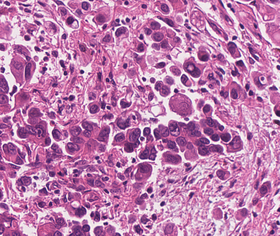
Tumor epithelial tissue: yes
Tumor-associated stroma tissue: yes
Normal tissue: no